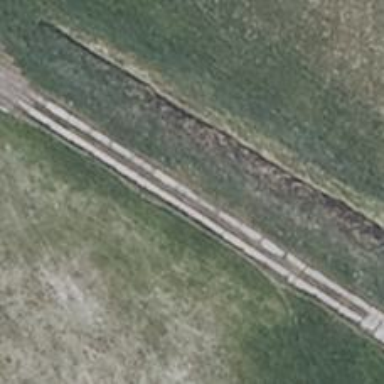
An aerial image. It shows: Track road with concrete surface.